Aerial crown-view tile of a tropical tree (Barro Colorado Island, Panama), acquired 20250317:
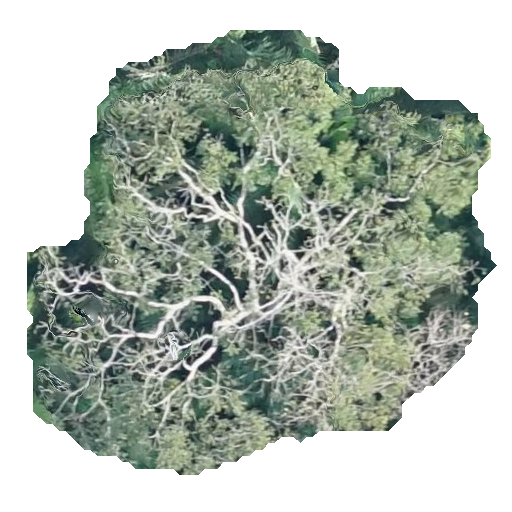
Species: Zanthoxylum ekmanii
GBIF accepted scientific name: Zanthoxylum ekmanii
Crown area: 227.834 m²